Field crop: maize
Growth stage: 2
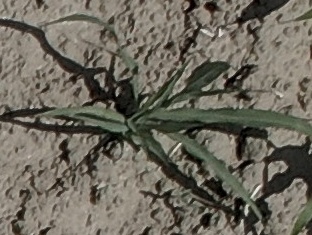
Species: sorghum